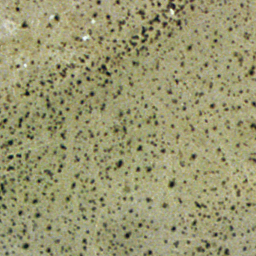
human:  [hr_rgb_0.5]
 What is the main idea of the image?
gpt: chaparral